Question: I'm in the process of making my own Captcha check on my website.
Everything's working, except I need some blurryness/effects on my text that's not viewable by a webcrawler etc.
Some of the code used to generate the text on the image:
'''
Bitmap BitMap = new Bitmap(@"C:\Users\Public\Pictures\Sample Pictures\Desert.jpg");
Graphics g = Graphics.FromImage(BitMap);
g.DrawString(""+RandomNumberString+"", new Font("Tahoma", 40), Brushes.Khaki, new PointF(1, 1));
pictureBox1.Image = BitMap;
'''
Example:

What can I do to get my effects/blurryness on my text?
Thank you!
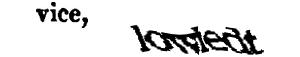
Answer: Have a look at this <URL>. There you will find a code example on how to create a CAPTCHA using C# and the 'DrawString' method.
Hope, this helps.